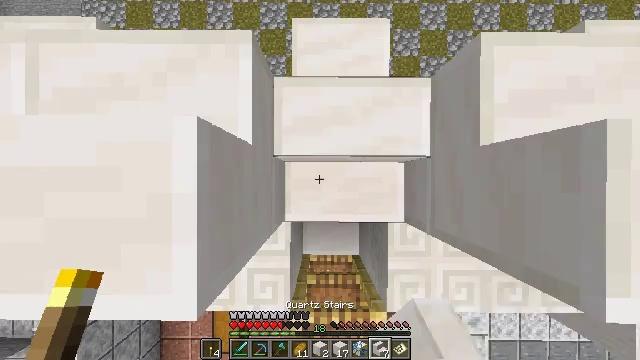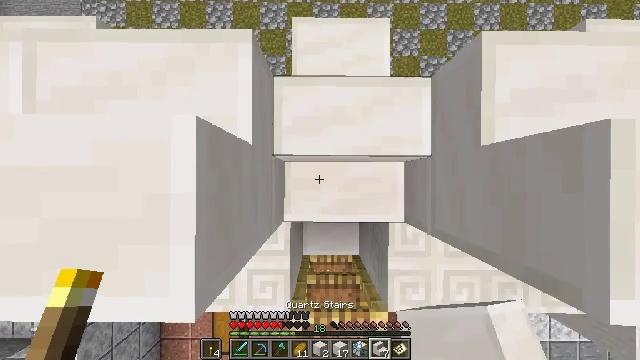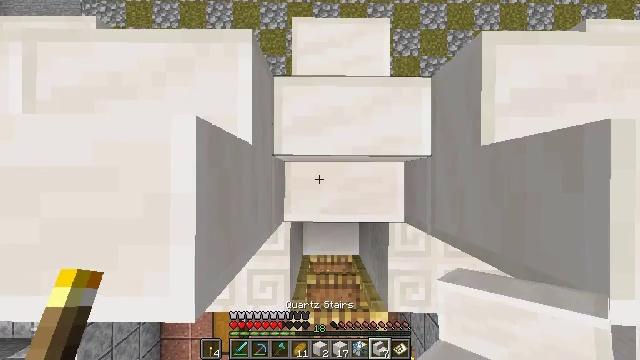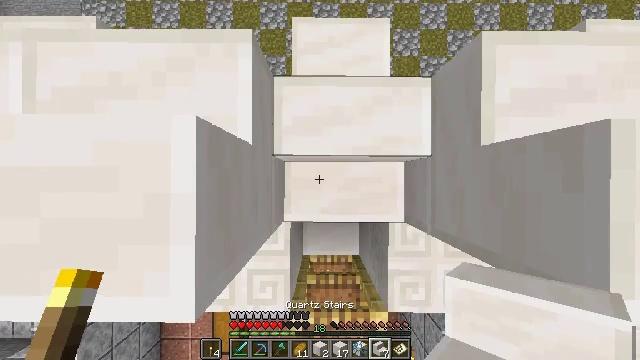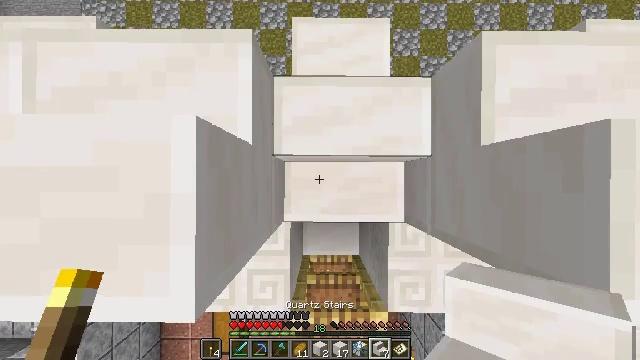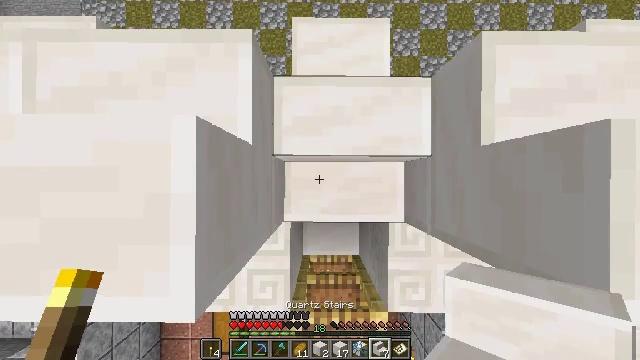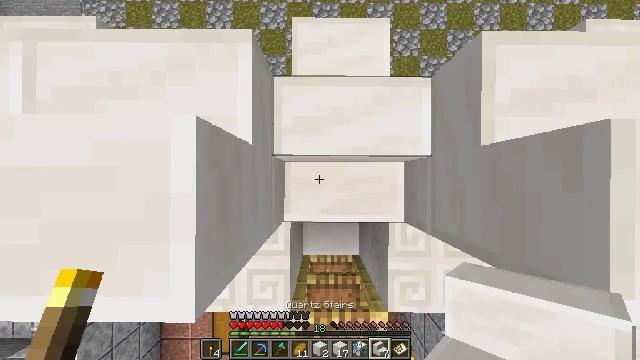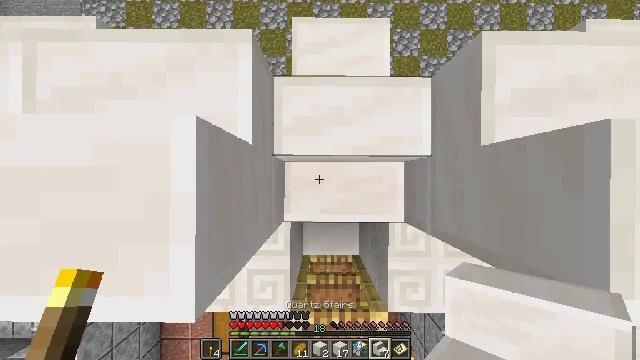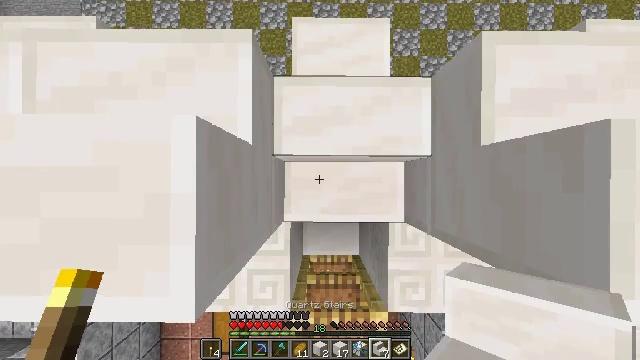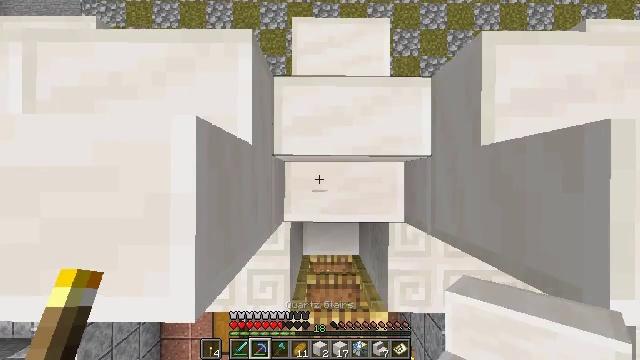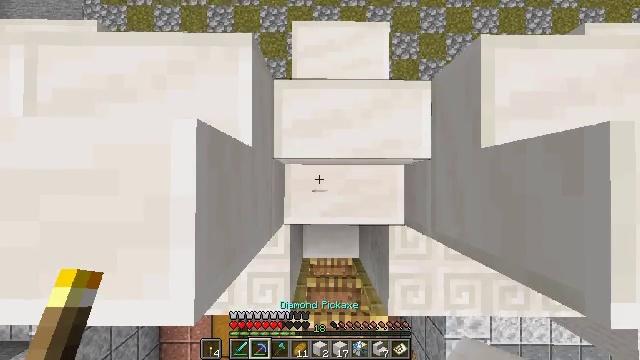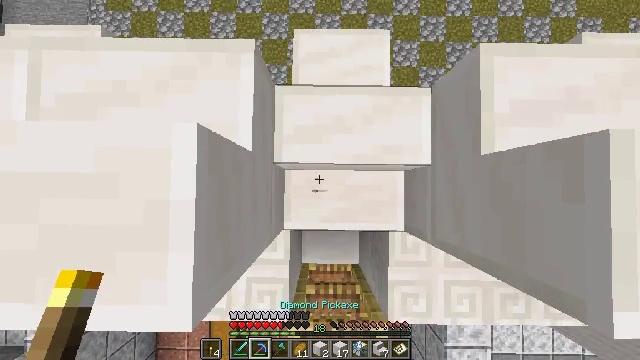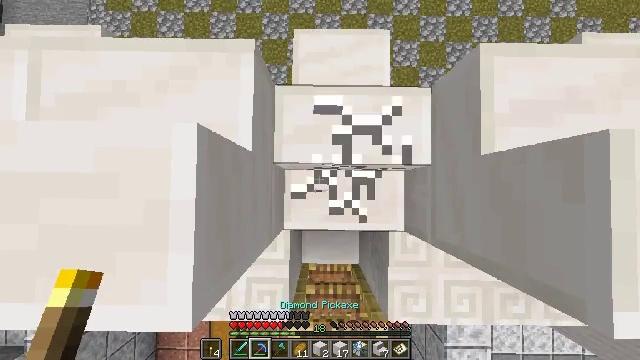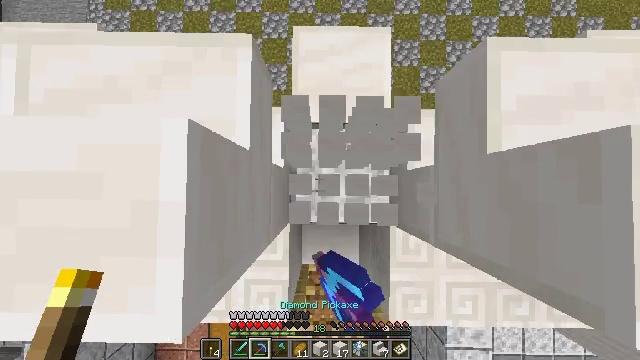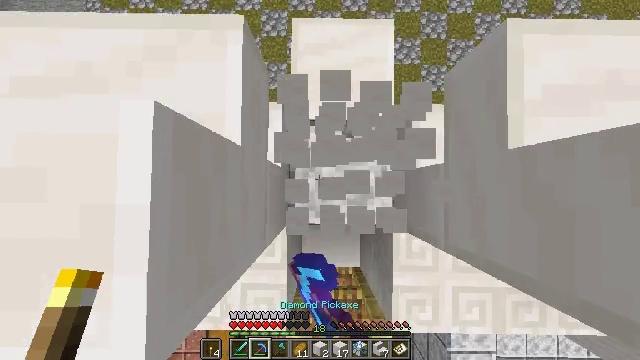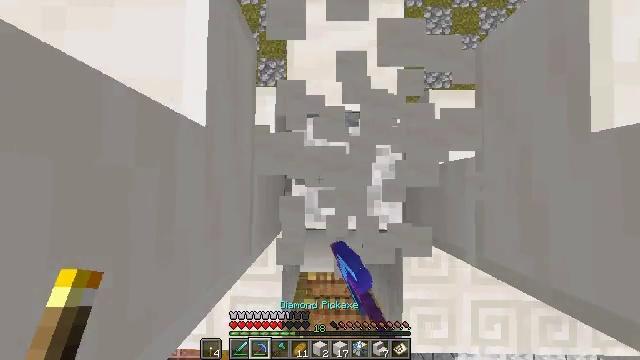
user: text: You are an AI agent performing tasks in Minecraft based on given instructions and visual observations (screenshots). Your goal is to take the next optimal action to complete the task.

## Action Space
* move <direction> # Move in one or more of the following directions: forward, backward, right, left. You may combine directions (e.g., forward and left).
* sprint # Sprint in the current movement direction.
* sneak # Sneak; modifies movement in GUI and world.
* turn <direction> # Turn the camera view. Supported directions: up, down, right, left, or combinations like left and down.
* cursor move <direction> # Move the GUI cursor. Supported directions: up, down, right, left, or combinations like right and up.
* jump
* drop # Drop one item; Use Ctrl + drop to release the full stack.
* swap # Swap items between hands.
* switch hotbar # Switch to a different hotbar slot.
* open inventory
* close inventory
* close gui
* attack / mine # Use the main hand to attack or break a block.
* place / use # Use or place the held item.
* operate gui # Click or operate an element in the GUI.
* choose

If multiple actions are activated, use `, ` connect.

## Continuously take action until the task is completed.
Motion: motion action
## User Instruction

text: Collect quartz stairs by mining.
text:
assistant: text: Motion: no_op
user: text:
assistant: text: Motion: no_op
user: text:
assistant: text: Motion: no_op
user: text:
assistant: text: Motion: no_op
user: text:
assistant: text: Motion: no_op
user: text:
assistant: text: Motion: no_op
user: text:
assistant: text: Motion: no_op
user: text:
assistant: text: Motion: no_op
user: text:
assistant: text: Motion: switch to hotbar 2
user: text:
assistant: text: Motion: switch to hotbar 2
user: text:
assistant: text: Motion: turn up, switch to hotbar 2
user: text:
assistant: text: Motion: attack / mine
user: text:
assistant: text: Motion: attack / mine
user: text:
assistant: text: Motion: attack / mine
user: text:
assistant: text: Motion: attack / mine
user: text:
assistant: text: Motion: attack / mine
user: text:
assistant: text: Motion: attack / mine
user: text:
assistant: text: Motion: attack / mine